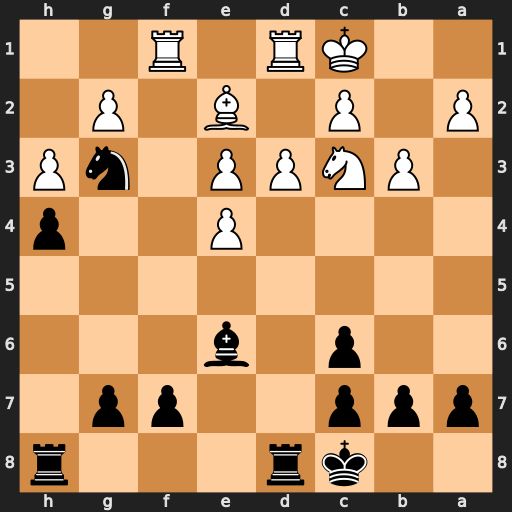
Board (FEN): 2kr3r/ppp2pp1/2p1b3/8/4P2p/1PNPP1nP/P1P1B1P1/2KR1R2
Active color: b
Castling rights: -
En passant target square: -
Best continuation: Nxf1